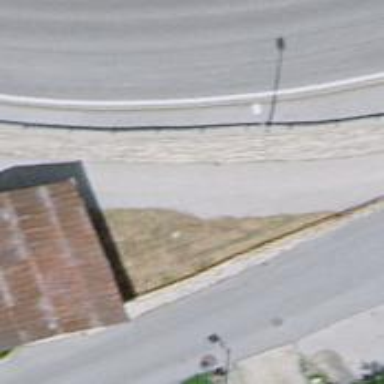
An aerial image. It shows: Retaining wall.